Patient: sex F, age 56
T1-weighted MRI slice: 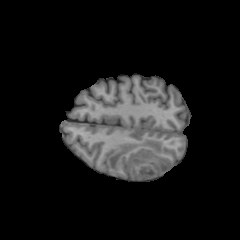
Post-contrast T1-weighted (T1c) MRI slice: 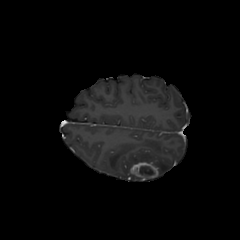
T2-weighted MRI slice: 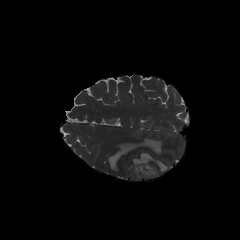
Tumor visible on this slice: yes
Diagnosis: Glioblastoma, IDH-wildtype
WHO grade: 4